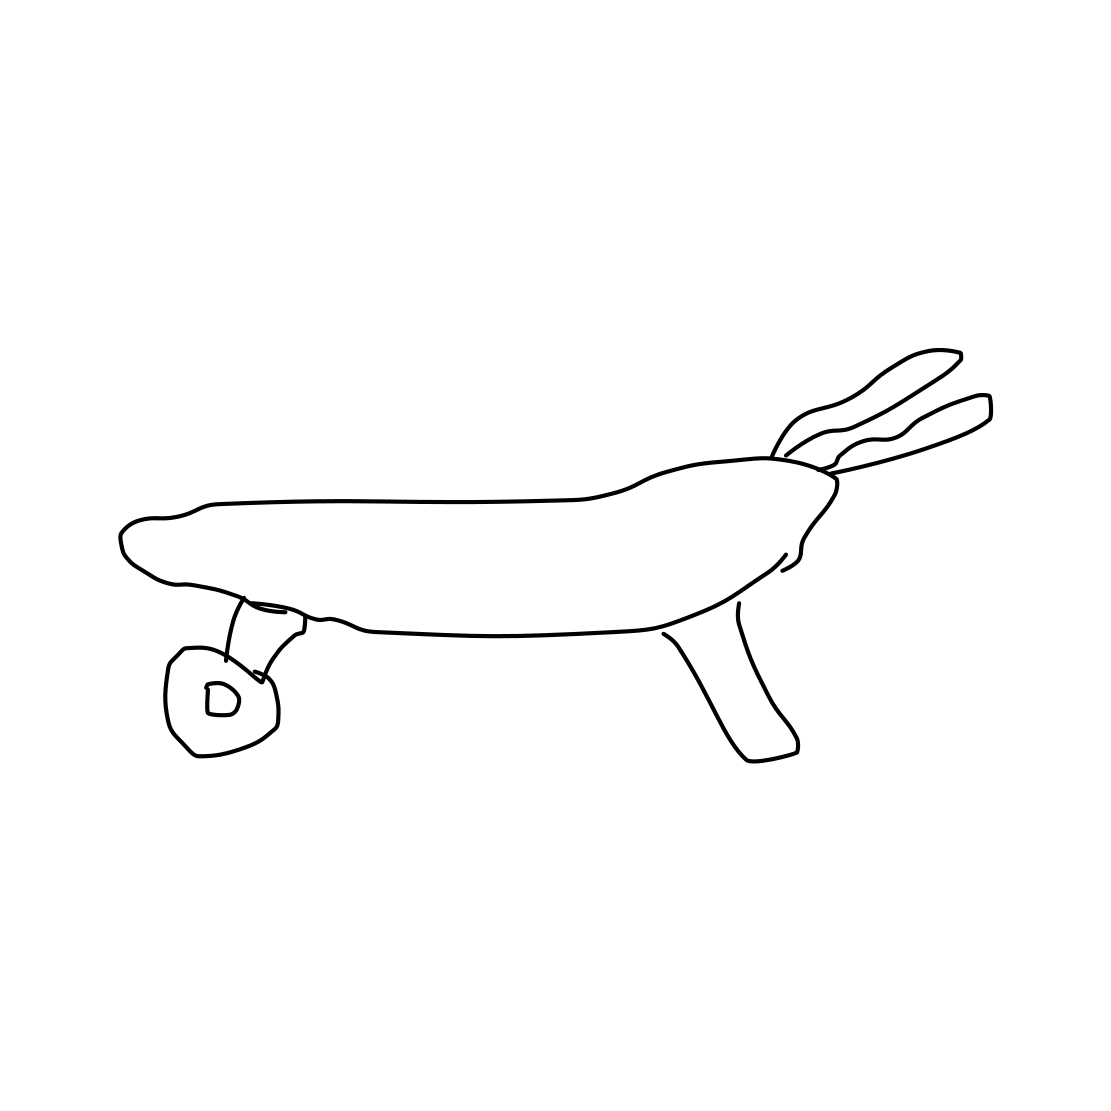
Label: wheelbarrow